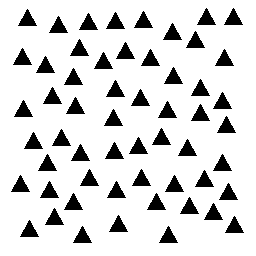
Squares: 0
Triangles: 56
Stars: 0
Total shapes: 56